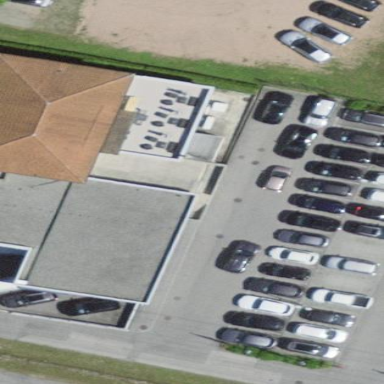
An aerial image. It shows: Car shop building.